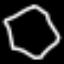
Label: octagon